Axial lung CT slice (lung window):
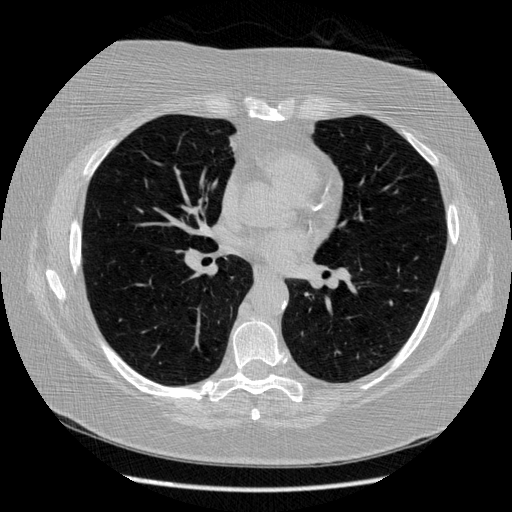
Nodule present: no